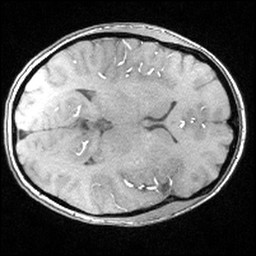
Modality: angio
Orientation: axial
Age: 28
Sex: female
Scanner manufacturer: siemens
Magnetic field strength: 3 T
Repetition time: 0.025 s
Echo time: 0.00334 s